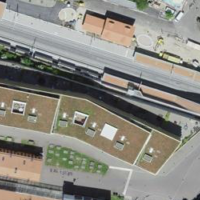
EUNIS habitat code: 54
Species observed at this site:
Stellaria nemorum
Rhamnus cathartica
Aegopodium podagraria